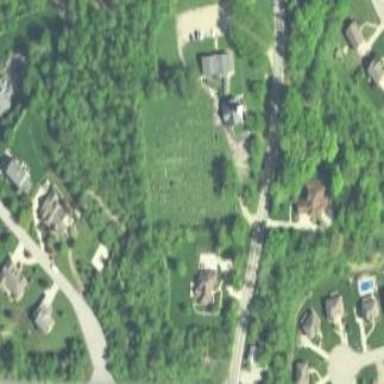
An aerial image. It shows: Graveyard.